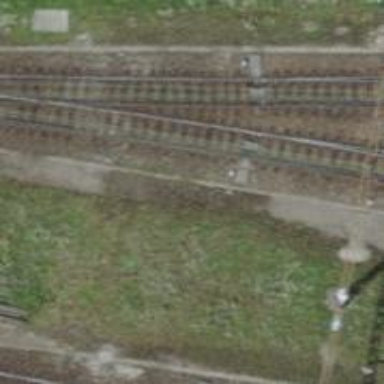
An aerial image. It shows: Railway switch.